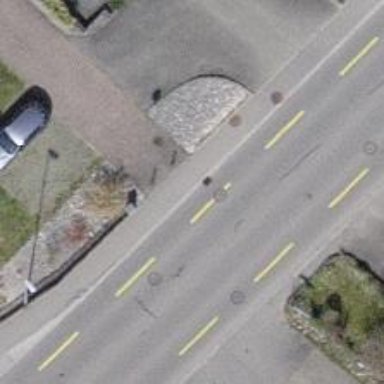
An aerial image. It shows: Bollard barrier.